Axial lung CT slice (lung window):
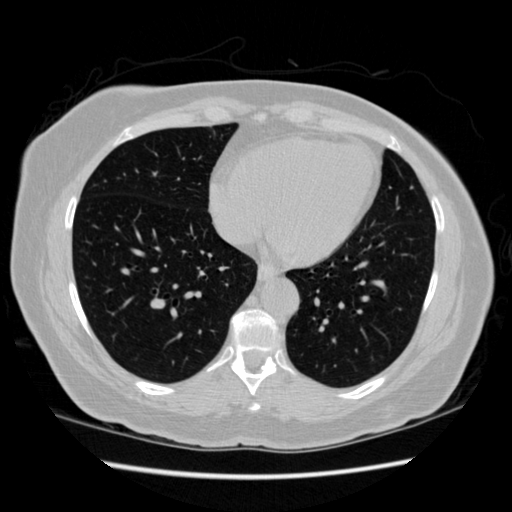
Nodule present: no